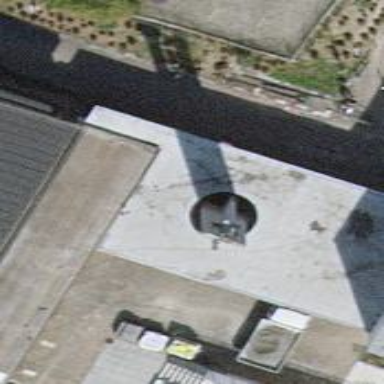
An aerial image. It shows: Tower supporting something.